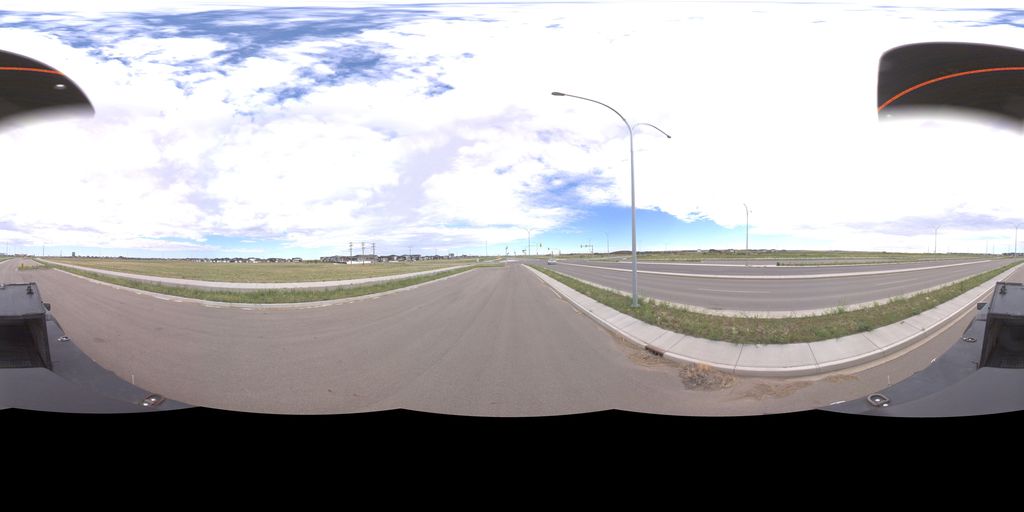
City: saskatoon